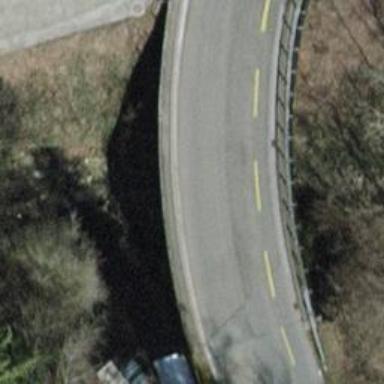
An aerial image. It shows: Tertiary road with asphalt surface on bridge. There is cycle lane on the left side.